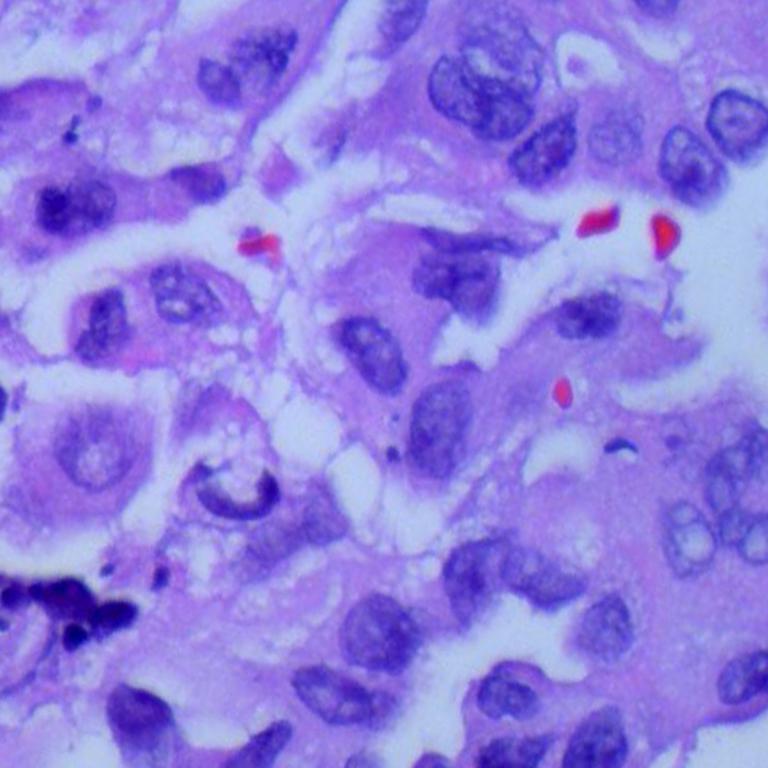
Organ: lung
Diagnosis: adenocarcinomas